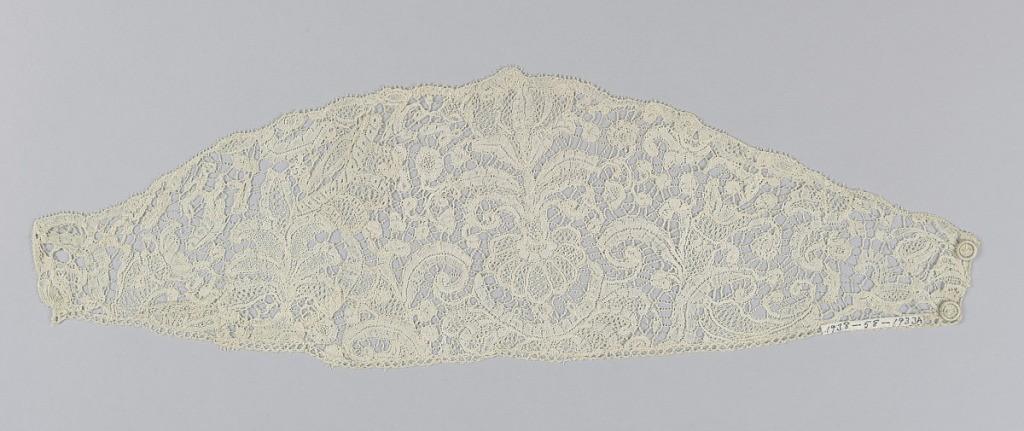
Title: Cuffs
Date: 18th century
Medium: linen Technique: bobbin lace (Brussels style)
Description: Cuffs of Point d'Angleterre in a pattern of conventionalized flowers and leaves with ornamental fillings forming a cuff that is wider at center than at closing.